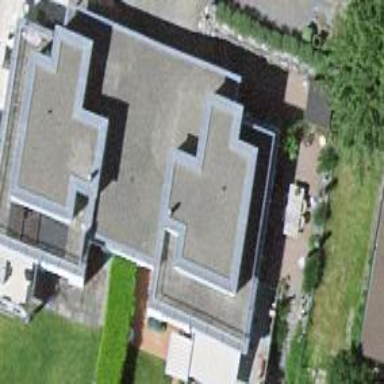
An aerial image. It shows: Residential building.